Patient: sex M, age 83
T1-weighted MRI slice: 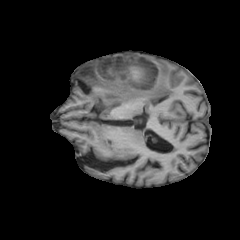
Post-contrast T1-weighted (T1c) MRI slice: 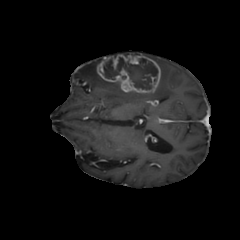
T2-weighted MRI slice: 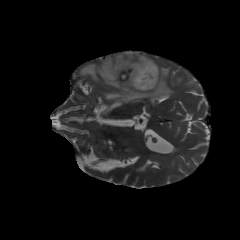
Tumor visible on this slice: yes
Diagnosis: Glioblastoma, IDH-wildtype
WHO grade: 4